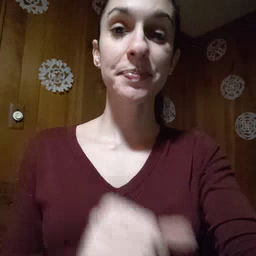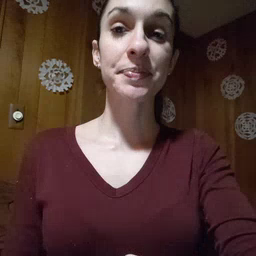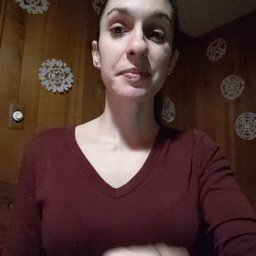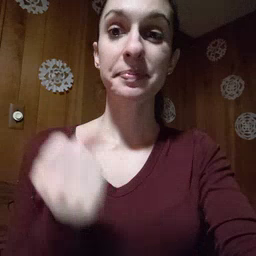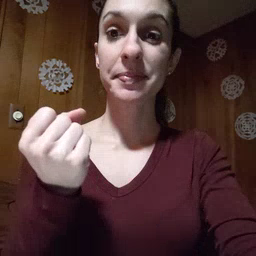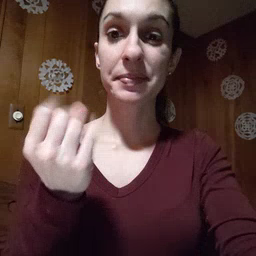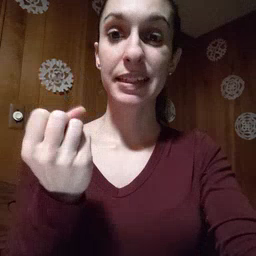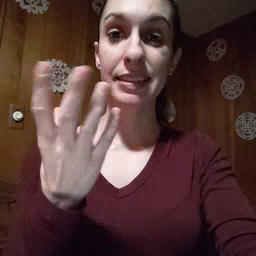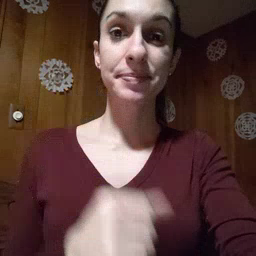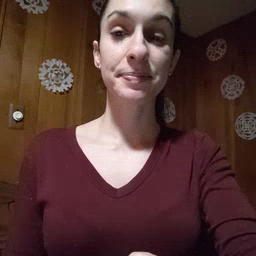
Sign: many